Brain MRI, t1w sequence, axial 2D slice.
Patient: age 52, sex M, weight 78 kg, height 1.78 m
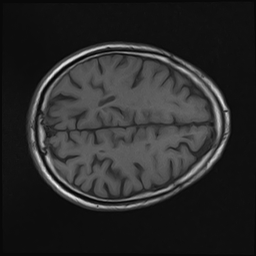